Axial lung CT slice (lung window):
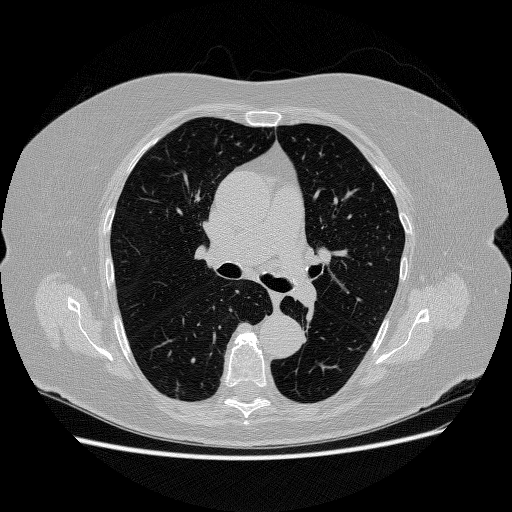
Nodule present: no